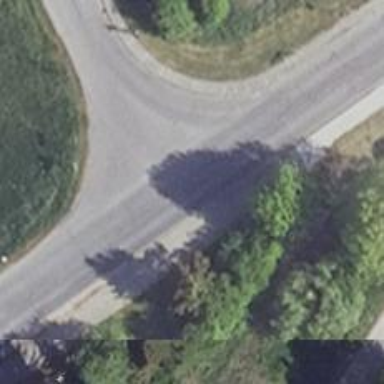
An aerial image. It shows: Paved path.